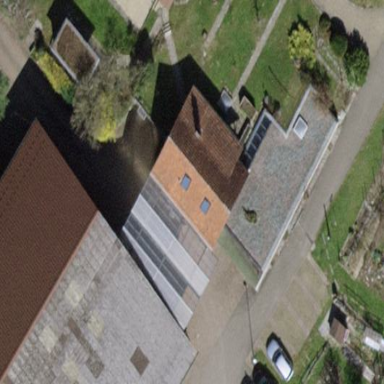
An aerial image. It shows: Building with pitched roof.